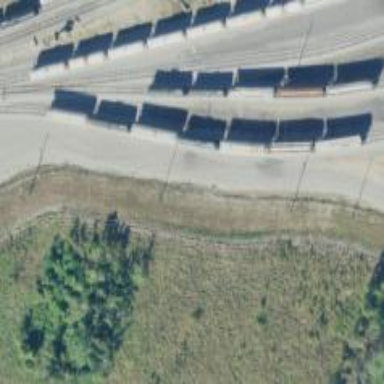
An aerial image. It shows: Rail spur service.